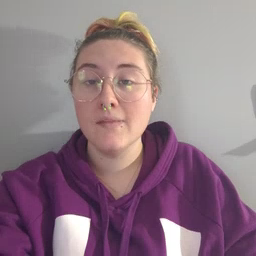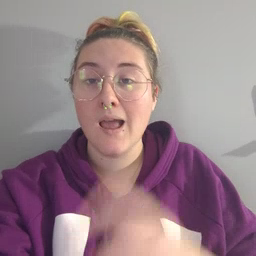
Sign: hate